I will show an image sequence of human cooking. I have annotated the images with numbered circles. Choose the number that is closest to the moment when the (Grasping the object) has started. You are a five-time world champion in this game. Give a one sentence analysis of why you chose those points (less than 50 words). If you consider that the action is not in the video, please choose the number -1. Provide your answer at the end in a json file of this format: {"points": []}
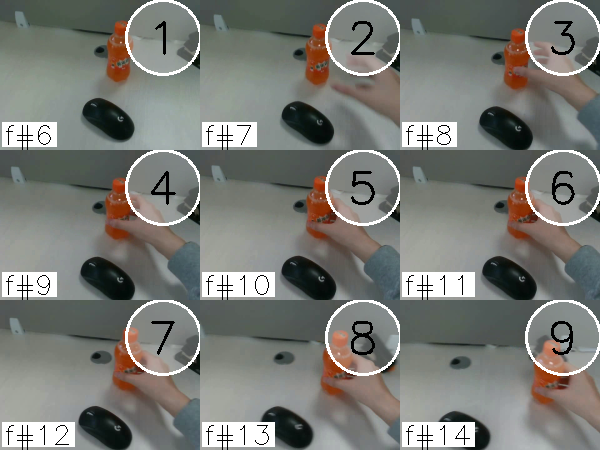
Frame 5 shows the clearest moment of hand-object contact.
{"points": [5]}